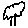
Label: tree